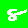
Digit: 8